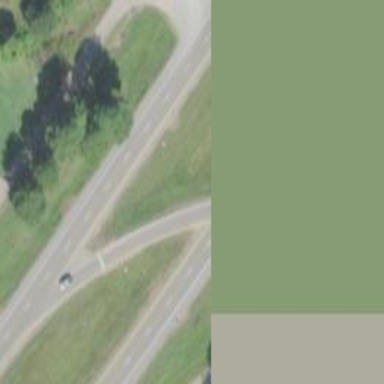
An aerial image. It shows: Asphalt trunk link road.